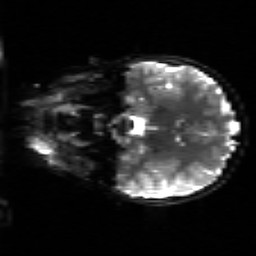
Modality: sbref
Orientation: coronal
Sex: female
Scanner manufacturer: siemens
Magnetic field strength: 3 T
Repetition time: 5 s
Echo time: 0.071 s